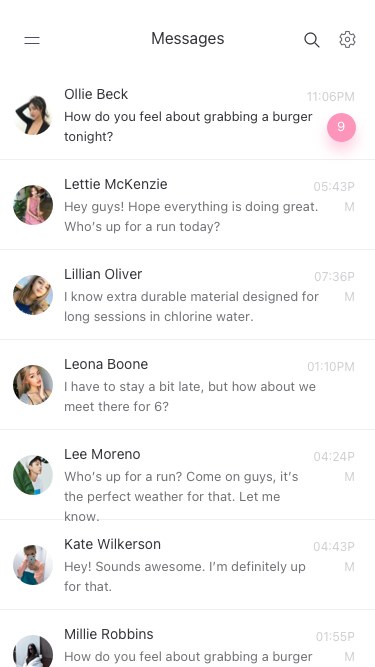
Text in this UI design:
How do you feel about grabbing a burger tonight?
11:06PM
Ollie Beck
Hey guys! Hope everything is doing great. Who’s up for a run today?
05:43PM
Lettie McKenzie
I know extra durable material designed for long sessions in chlorine water.
07:36PM
Lillian Oliver
I have to stay a bit late, but how about we meet there for 6?
01:10PM
Leona Boone
Who’s up for a run? Come on guys, it’s the perfect weather for that. Let me know.
04:24PM
Lee Moreno
Hey! Sounds awesome. I’m definitely up for that.
04:43PM
Kate Wilkerson
How do you feel about grabbing a burger tonight?
01:55PM
Millie Robbins
9
Messages